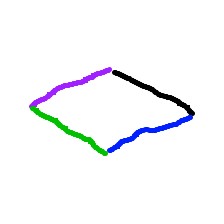
Shape: rhombus